Question: I need to use the D3 Zoomable Icicle example (<URL> to view a file hierarchy.
I would like to have thumbnails to visualize the "leaf nodes" or "files".

I am not sure if this is possible using the example, and then if it is, how to go about having a different visualization of the folders and files within this layout? I have no idea how to attempt this.
Thanks.
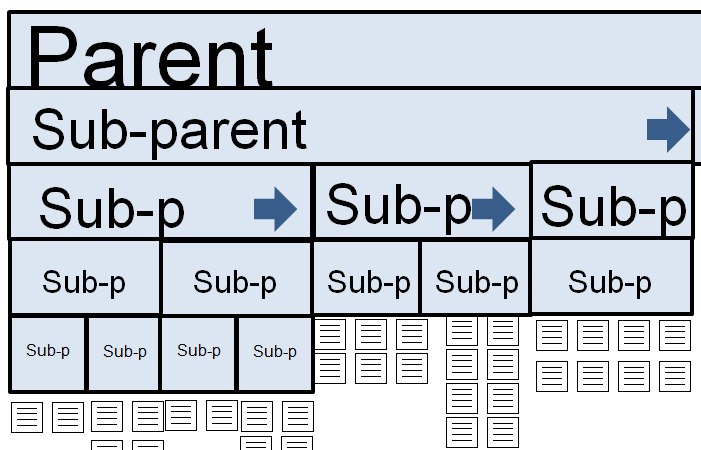
Answer: If you implement your nodes as '<g>' elements, then you can use an '.each()' call to add either a rectangle or an '' element and set it's size based on the data.
However, if you have lots of leaf nodes in a partition layout, the partitions tend to end up quite narrow, so the size of your image might be uselessly small. I see from your mock-up that you're hoping to tile the thumbnails in a multi-line grid. You're going to need to create some custom layout code, that identifies all the files (leaf nodes) within a given parent folder and calculates the amount of horizontal space which they collectively take up, then assigns the thumbnail positions into a grid no wider than that space.
You'll also need to make sure that your partition layout is sorting the partitions so that all the leaves are together, separate from any subfolders. I think the default sort should work this way, but it's something to keep in mind.
To make your updating and layout code straightforward, once you calculate the new positions for these leaves, make sure you save the 'x','y', 'dx' (width) and 'dy' (height) values in their respective data objects, over-writing the position and size created by the partition layout.